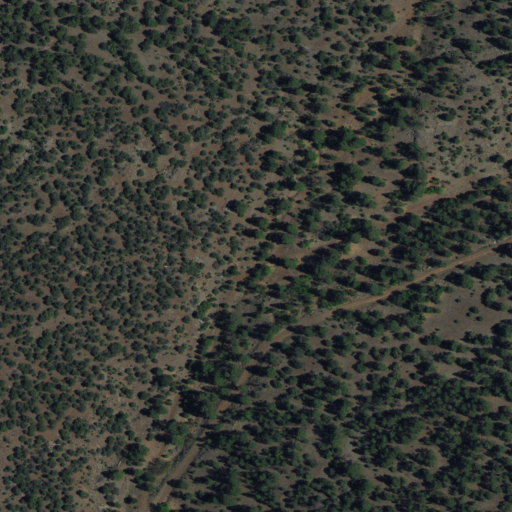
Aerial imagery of valley in New Mexico named Gallina Canyon containing only evergreen forest